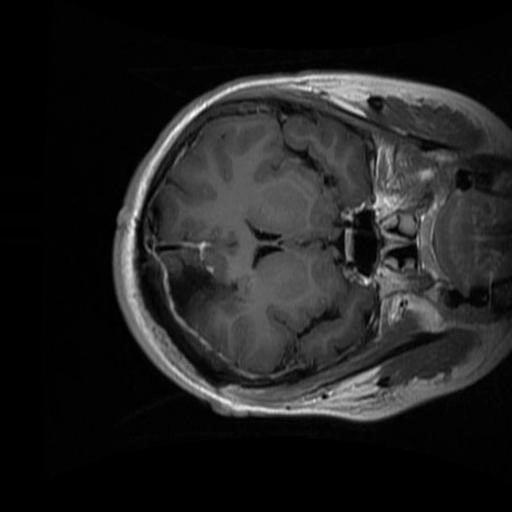
Label: brain_glioma